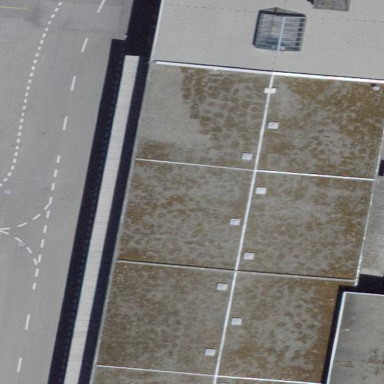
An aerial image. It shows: Industrial building.